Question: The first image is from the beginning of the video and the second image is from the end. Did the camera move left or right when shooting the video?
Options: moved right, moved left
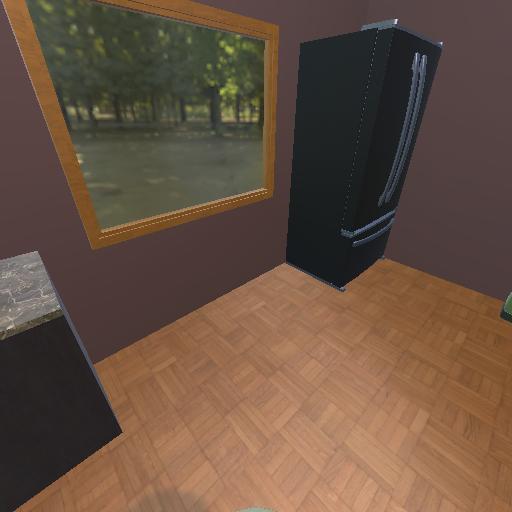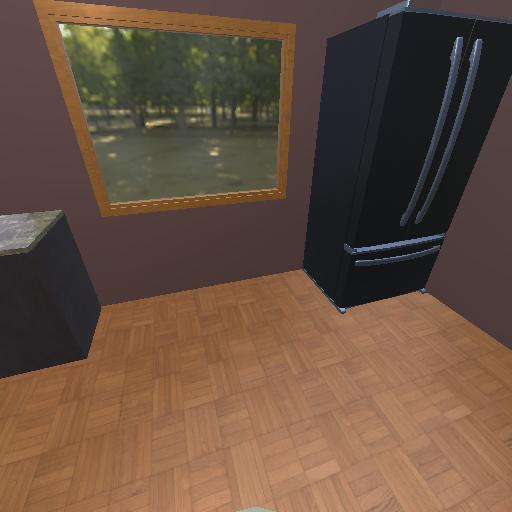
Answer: moved right